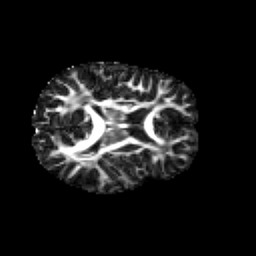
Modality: FA
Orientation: axial
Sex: male
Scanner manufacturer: siemens
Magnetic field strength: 3 T
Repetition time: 5 s
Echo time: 0.071 s